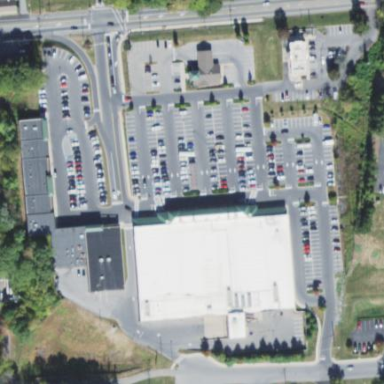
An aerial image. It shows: Retail area that is mall.